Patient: sex F, age 67
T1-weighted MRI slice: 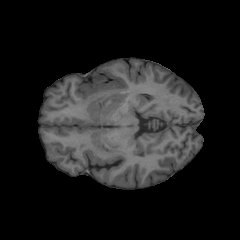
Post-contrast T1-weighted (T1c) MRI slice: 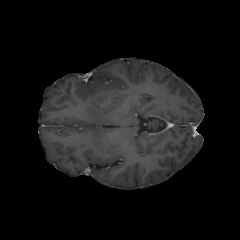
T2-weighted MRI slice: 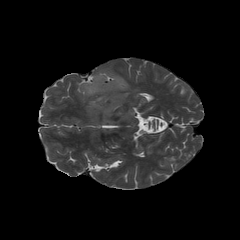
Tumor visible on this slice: yes
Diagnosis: Glioblastoma, IDH-wildtype
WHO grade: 4